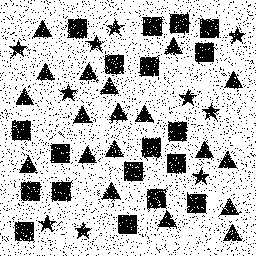
Squares: 19
Triangles: 19
Stars: 10
Total shapes: 48